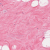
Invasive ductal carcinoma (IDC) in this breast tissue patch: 0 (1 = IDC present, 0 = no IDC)